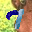
Label: 7